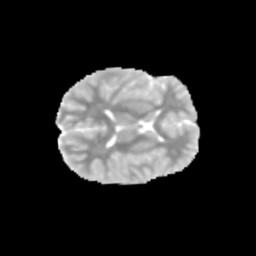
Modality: MD
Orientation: axial
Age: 11
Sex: female
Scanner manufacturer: siemens
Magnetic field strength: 3 T
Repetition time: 3.8 s
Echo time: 0.07 s